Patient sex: F
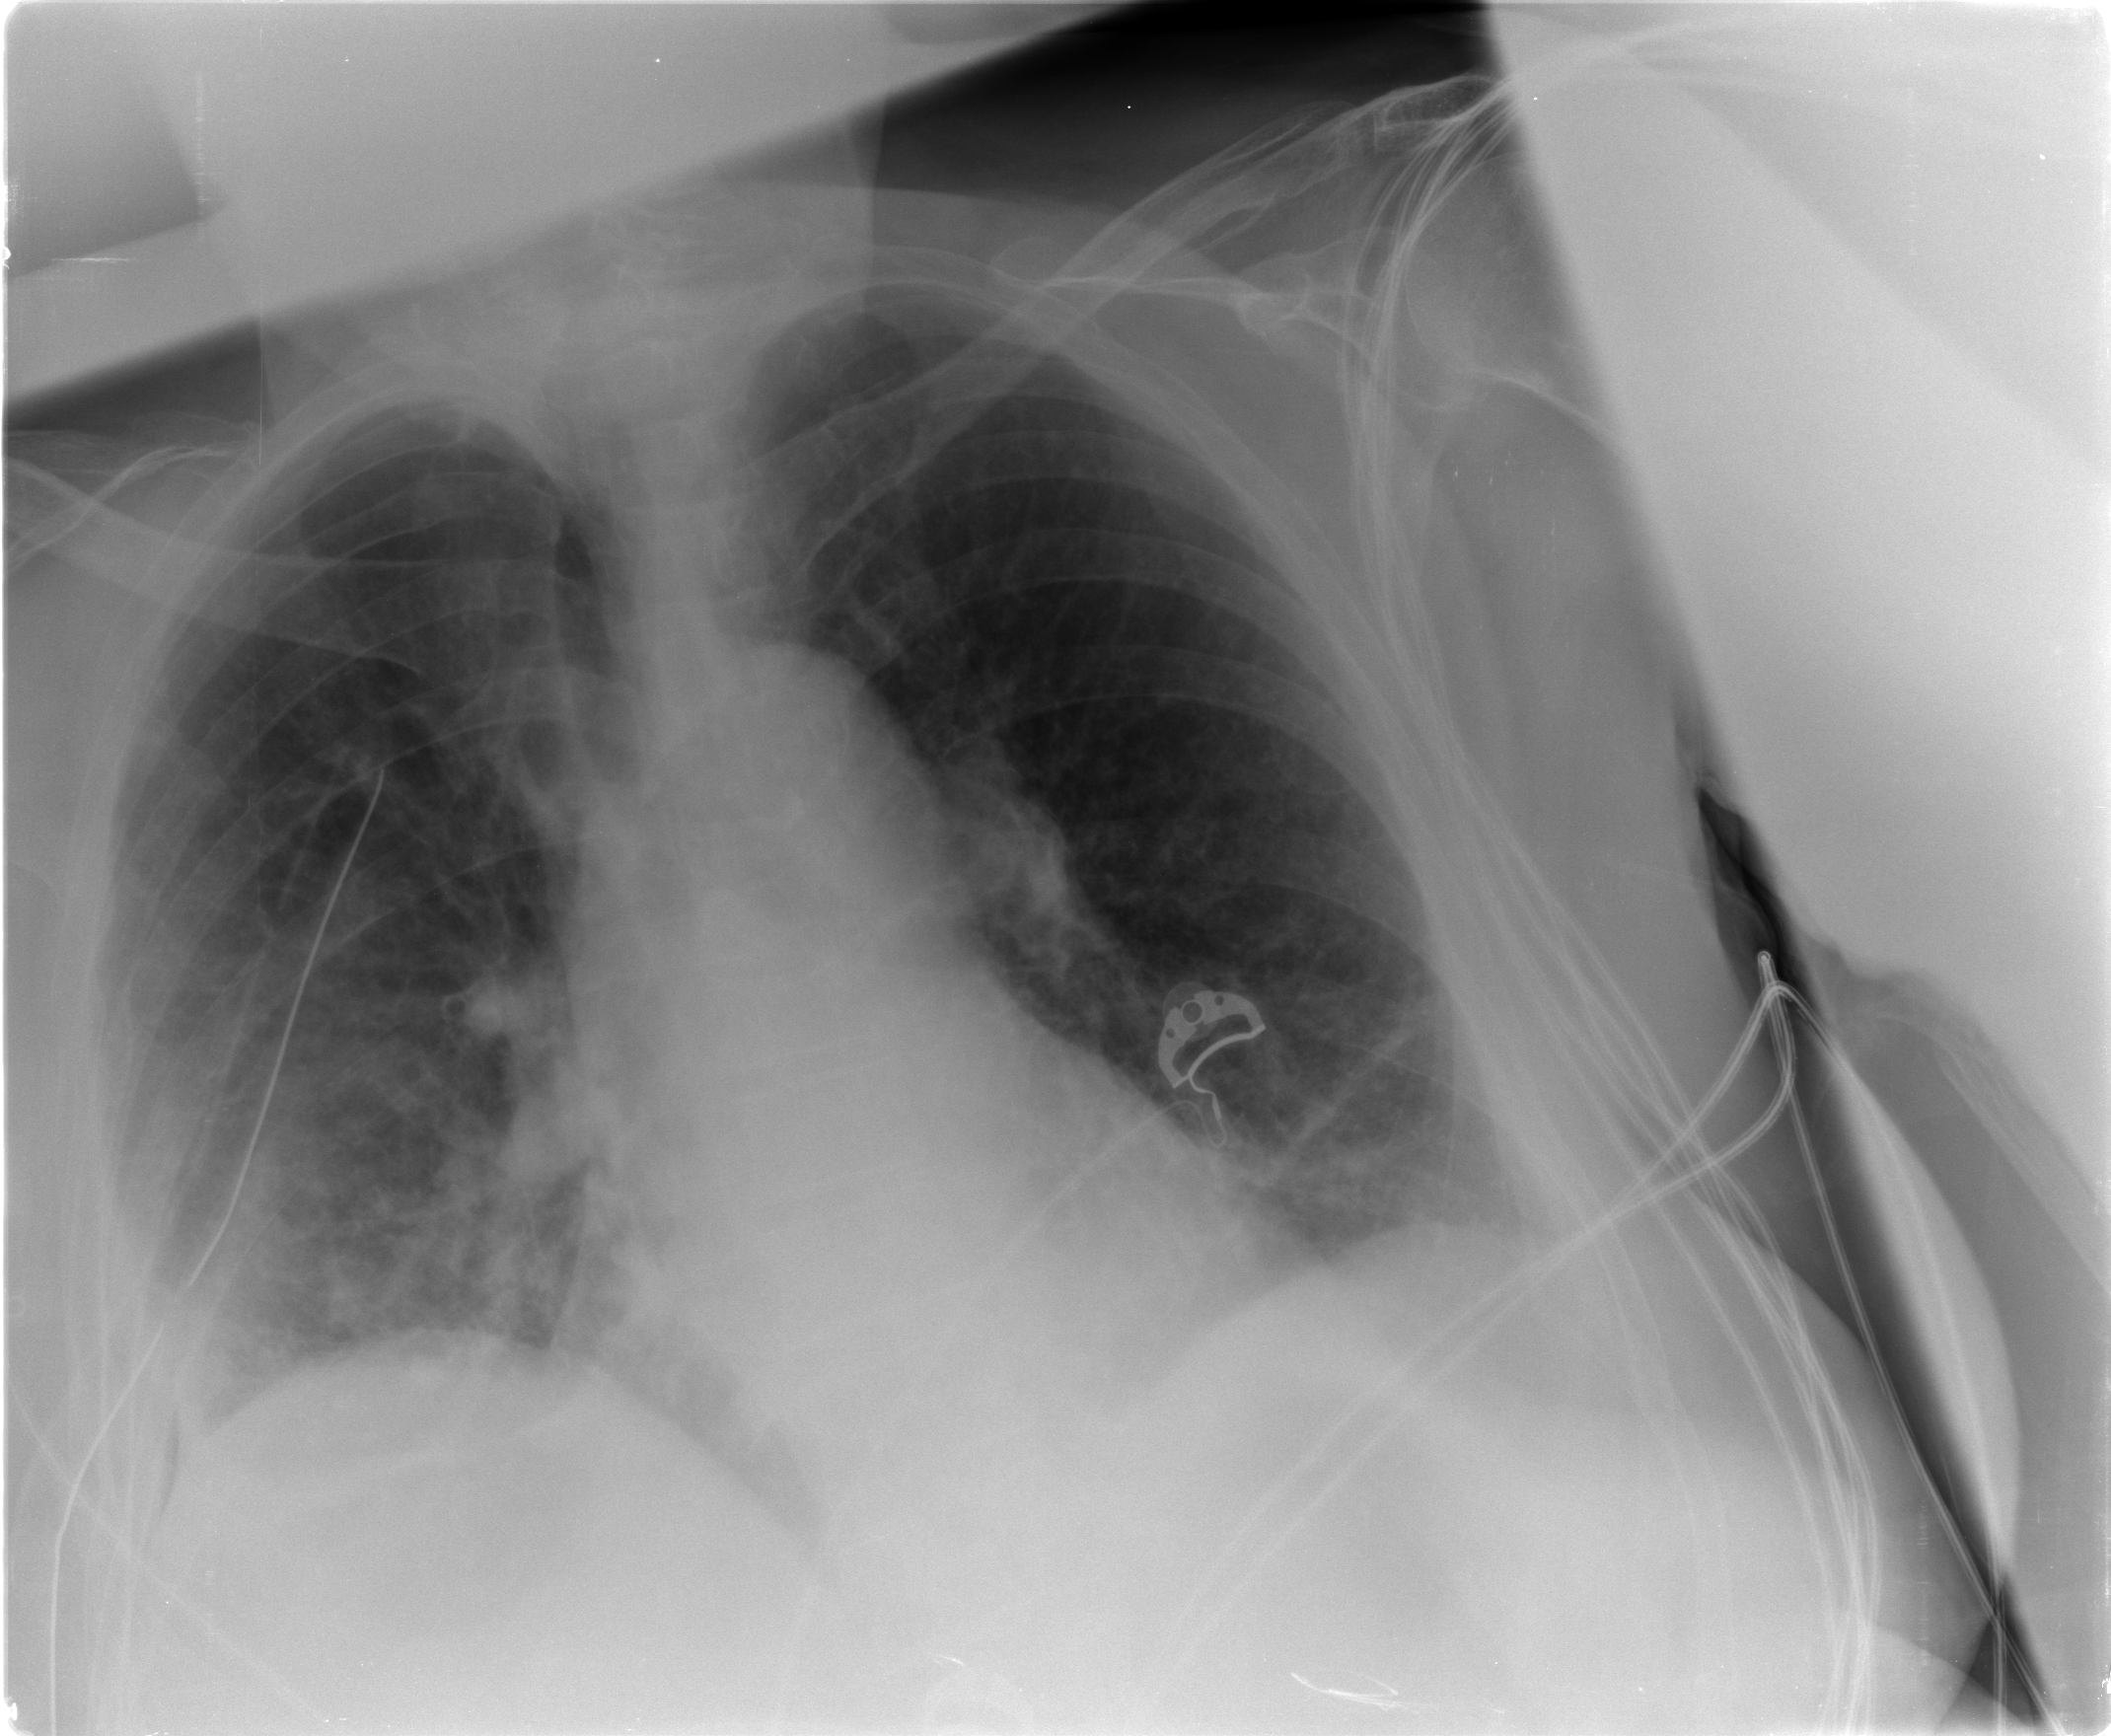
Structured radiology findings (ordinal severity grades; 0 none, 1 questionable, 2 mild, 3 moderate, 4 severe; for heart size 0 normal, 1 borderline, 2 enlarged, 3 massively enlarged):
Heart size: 0
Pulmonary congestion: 2
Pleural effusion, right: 2
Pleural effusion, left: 1
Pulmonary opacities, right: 2
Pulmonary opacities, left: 0
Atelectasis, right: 2
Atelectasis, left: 2